Question: I want to be able to create a graph showing a top 5 per day in a week.
The graph I'm trying to mimic look like this:

So my problem with the google charts api is that I cannot find a way to for each day to contain possibly different headers.
I hope you are able to help me with this.
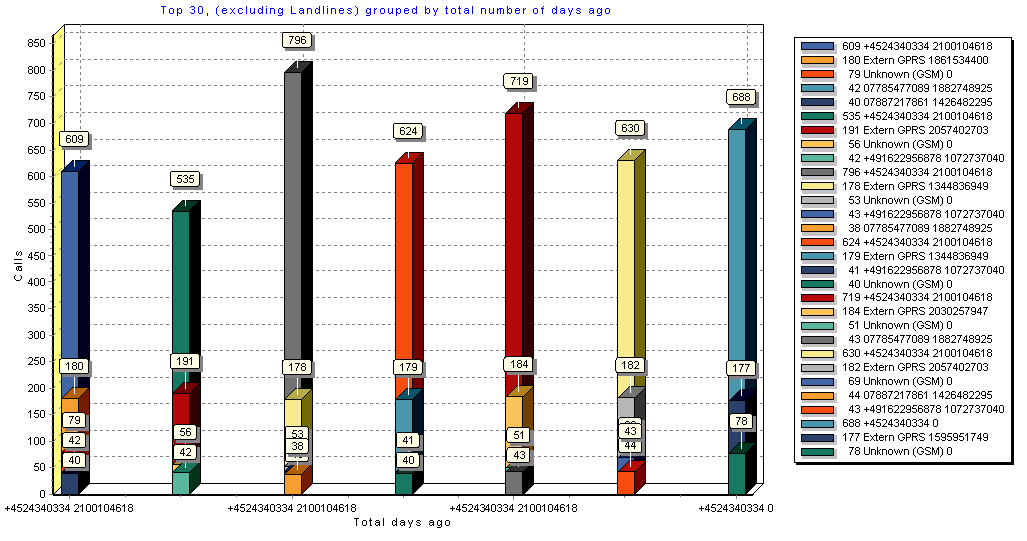
Answer: One way you could do this is to have your code assign a style for each category/header you have and then add the the appropriate style after each piece of data using 'role: 'style'' columns. Your data rows would look something like:
'''
['Monday', 77, 'color: red', 50, 'color: gray', 18, 'color: green', 10, 'color: pink', 3, 'color: black'],
['Tuesday', 99, 'color: blue', 83, 'color: green', 66, 'color: red', 25, 'color: black', 7, 'color: pink'],
'''
Although you could style in additional ways to just color.
Here is a fiddle with two sets, not five, but you should be able to get the idea.
<URL>
If this does not answer your question, please add some more information about the kind of data you are working with. This solution would not be good if there are thousands of categories, but could work with tens, or possibly hundreds.